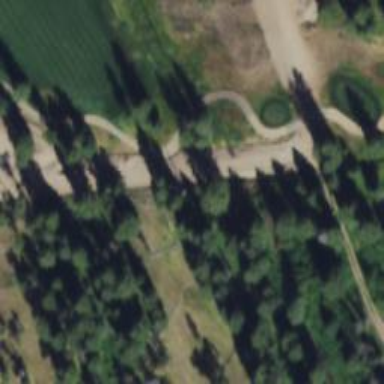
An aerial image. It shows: Path for golf carts.